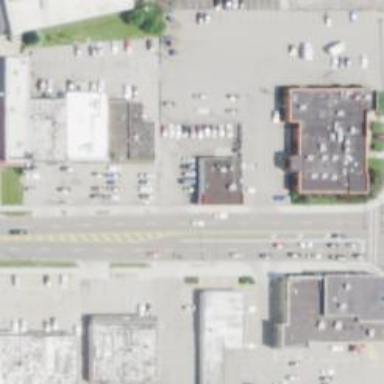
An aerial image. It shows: Retail area.